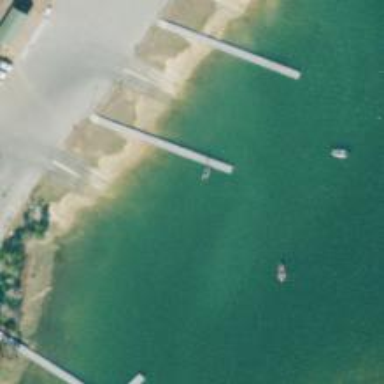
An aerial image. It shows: Slipway on leisure land.